【题型】选择题　【知识点】函数　【难度】medium
如图是反比例函数$y=\dfrac{2}{x}$和$y=-\dfrac{4}{x}$在$x$轴上方的图象，$x$轴的平行线$AB$分别与这两个函数图象交于$A$、$B$两点，点$P(-5.5,0)$在$x$轴上，则$\triangle PAB$的面积为（  ）

A．3 \quad B．6 \quad C．8.2 \quad D．16.5
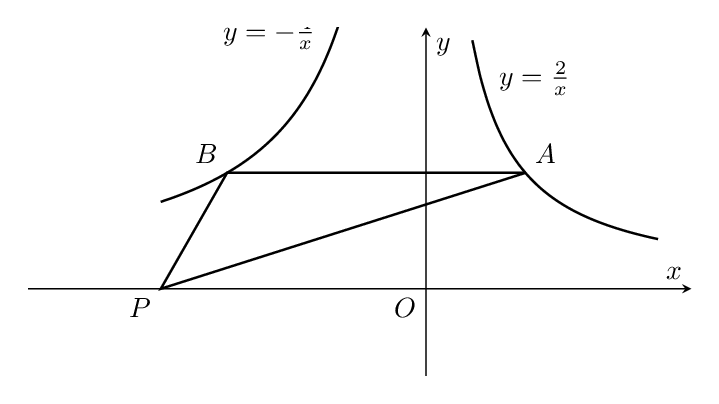
【解答】

\noindent \textbf{【答案】} A

\vspace{0.2cm}
\noindent \textbf{【分析】} 本题考查的是反比例函数系数$k$的几何意义，利用反比例函数的比例系数的几何意义求出$\triangle OAC$与$\triangle OBC$的面积，从而得出$\triangle OAB$的面积，最后运用平行线之间三角形“同底等高”面积相等的性质，即可得到答案．掌握反比例函数系数$k$的几何意义是解题的关键．

\vspace{0.2cm}
\noindent \textbf{【详解】} 解：如图，

连接$OA$、$OB$，设$AB$交$y$轴于$C$，
$\because x$轴的平行线$AB$分别与这两个函数图象相交于点$A$，$B$，
$\therefore AB \perp y$轴，
$\because$点$A$、$B$在反比例函数$y_1=\dfrac{2}{x}$和$y_2=-\dfrac{4}{x}$在$x$轴上方的图象上，
$\therefore S_{\triangle OBC}=\dfrac{1}{2}\times |-4|=2$， $S_{\triangle OAC}=\dfrac{1}{2}\times |2|=1$
$\therefore S_{\triangle OAB}=S_{\triangle OAC}+S_{\triangle OBC}=3$，
$\because AB \parallel x$轴,
$\therefore \triangle PAB$与$\triangle OAB$“同底等高”，
$\therefore S_{\triangle PAB}=S_{\triangle AOB}=3$，

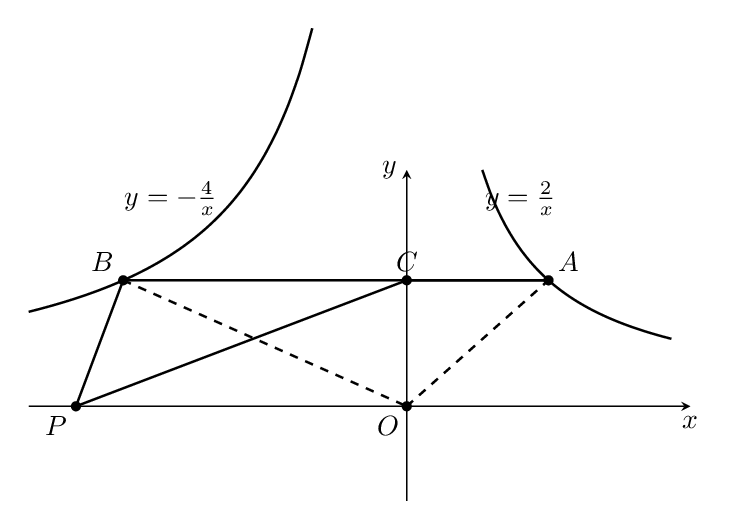